Question: Starting a Bounty, I have added is a Visual Studio 2010 solution replicating the Ninject bug as this seems to be quite a localised issue.
<URL>
---
When I do the following:
1. Start Visual Studio 2010 (yes 2010 :-( )
2. File > New Project > Empty MVC 4 Application
3. Manage Packages > install package Ninject.Web.Common (which then installs Ninject and Ninject.Mvc)
4. Then do the following in a HomeController
Code:
'''
public class HomeController : Controller
{
public HomeController(IKernel kernel)
{
// Should have been injected
}
}
'''
I get this:
'''
Server Error in '/' Application.
No parameterless constructor defined for this object.
Description: An unhandled exception occurred during the execution of the current web request. Please review the stack trace for more information about the error and where it originated in the code.
Exception Details: System.MissingMethodException: No parameterless constructor defined for this object.
Stack Trace:
[MissingMethodException: No parameterless constructor defined for this object.]
System.RuntimeTypeHandle.CreateInstance(RuntimeType type, Boolean publicOnly, Boolean noCheck, Boolean& canBeCached, RuntimeMethodHandleInternal& ctor, Boolean& bNeedSecurityCheck) +0
System.RuntimeType.CreateInstanceSlow(Boolean publicOnly, Boolean skipCheckThis, Boolean fillCache, StackCrawlMark& stackMark) +113
System.RuntimeType.CreateInstanceDefaultCtor(Boolean publicOnly, Boolean skipCheckThis, Boolean fillCache, StackCrawlMark& stackMark) +232
System.Activator.CreateInstance(Type type, Boolean nonPublic) +83
System.Activator.CreateInstance(Type type) +6
System.Web.Mvc.DefaultControllerActivator.Create(RequestContext requestContext, Type controllerType) +55
[InvalidOperationException: An error occurred when trying to create a controller of type 'NinjectTest.Controllers.HomeController'. Make sure that the controller has a parameterless public constructor.]
System.Web.Mvc.DefaultControllerActivator.Create(RequestContext requestContext, Type controllerType) +179
System.Web.Mvc.DefaultControllerFactory.GetControllerInstance(RequestContext requestContext, Type controllerType) +80
System.Web.Mvc.DefaultControllerFactory.CreateController(RequestContext requestContext, String controllerName) +74
System.Web.Mvc.MvcHandler.ProcessRequestInit(HttpContextBase httpContext, IController& controller, IControllerFactory& factory) +197
System.Web.Mvc.MvcHandler.BeginProcessRequest(HttpContextBase httpContext, AsyncCallback callback, Object state) +49
System.Web.Mvc.MvcHandler.BeginProcessRequest(HttpContext httpContext, AsyncCallback callback, Object state) +50
System.Web.Mvc.MvcHandler.System.Web.IHttpAsyncHandler.BeginProcessRequest(HttpContext context, AsyncCallback cb, Object extraData) +16
System.Web.CallHandlerExecutionStep.System.Web.HttpApplication.IExecutionStep.Execute() +301
System.Web.HttpApplication.ExecuteStep(IExecutionStep step, Boolean& completedSynchronously) +155
'''
When I checked to see what the 'DependencyResolver' was I saw this:

When I do the same with a VS 2013 Express instance and create a fresh MVC 4 empty web application I see that the 'DependencyResolver' is the Ninject one.
I do have a runnable VS 2010 solution but all external file storage sites are blocked at my workplace so I will link it latter, if anyone has any thoughts in the meantime....
My solution in the meantime is to wire up the resolver manually but I shouldn't have to do this.
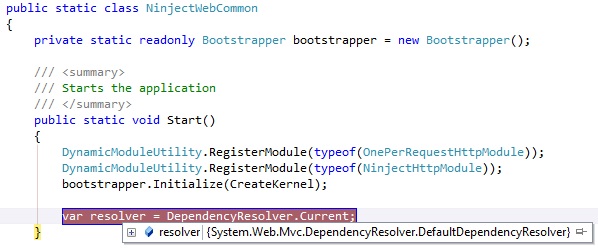
Answer: You need the Ninject.Mvc3 package installed which is the one defining and setting the dependency resolver. I can see in the VS2010 solution you have uploaded that Ninject.Web.Mvc.dll is not referenced. Installing that package will also install Ninject and Ninject.Web.Common, but not the other way round.
Once you have installed and referenced that package (Ninject.Mvc3), you may get the same issue using it with MVC 4 as <URL>. Make sure the web.config is not missing a redirect for the System.Web.Mvc assembly, from version 3.0.0.0 to 4.0.0.0. The following line will redirect any version of System.Web.Mvc to version 4.0.0.0:
'''
<dependentAssembly>
<assemblyIdentity name="System.Web.Mvc" publicKeyToken="31bf3856ad364e35" />
<bindingRedirect oldVersion="0.0.0.0-4.0.0.0" newVersion="4.0.0.0" />
</dependentAssembly>
'''
Hope it helps!